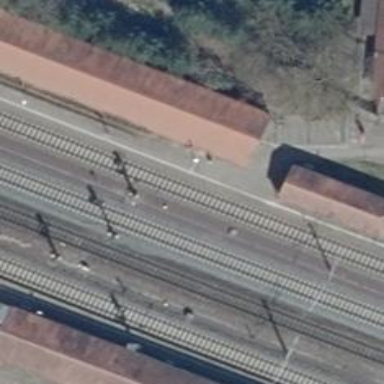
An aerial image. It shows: Close-up of railway platform edge.